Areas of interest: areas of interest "Community Center"
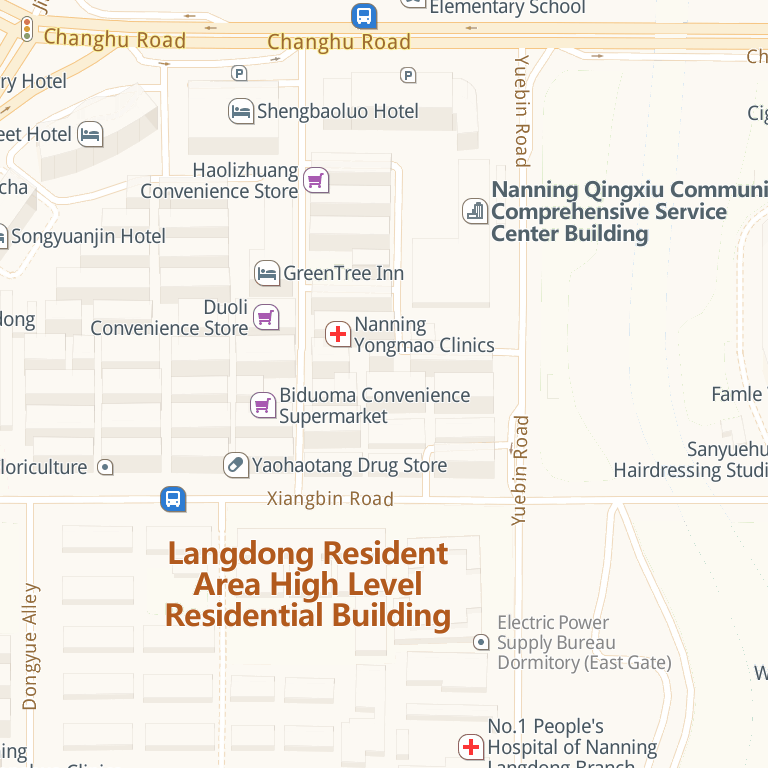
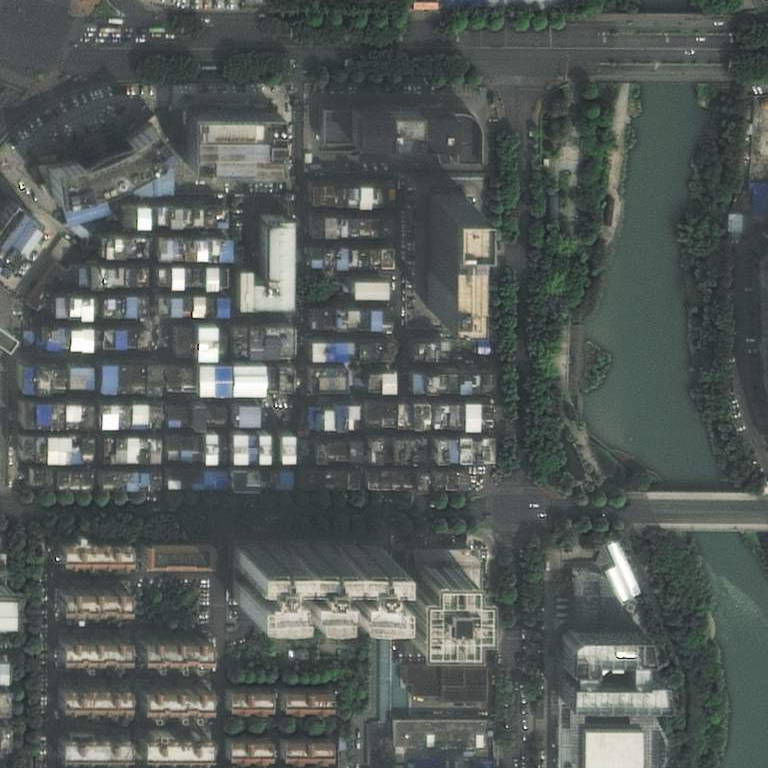